Question: I'm beging to work on a re-design (software design) of XAML-based application, I wrote 2 months ago. I think I made lot's of architectural mistakes during development, which led to situation when the UI part of app is hard to extend, maintain, code is hard to understand. My app is written using PRISM 4 in MVVM style, but despite the fact that Prism was invented for modular design my App turned out to be very monolithic. I'm going to continue to use PRISM 4 in new design, but this time I want to break my UI part of application in smaller, reusable, extendable building blocks.
Suppose we are designing data input form.Top container contains Save,Cancel buttons and TabControl, which contains 2-3 tabs that contain lot's of grouped input controls.

The are 2 completly different aproaches to UI design I can see: static (compile-time), dynamic(run-time). Static it's when you predefine your UI before compiling, i.e DataGrid with columns defined in XAML. Dynamic it's when you compose UI at runtime, i.e you defined DataGrid in XAML but add columns at runtime based on user asctions.
What rules you use when you decide which aproach to use, sattic or dynamic? What you would choose in this particular example?
Next big question is how to break UI to pieces.
What rules you use when you define UserControls, how you would define UserControls for this example form? Now about ViewModels, would you create single VM for this example form or multiple (explain)? What do you think about situations when ViewModel contains other ViewModels (not simple wrapers around model, but real VM which contains logic).
And now the hardest question at least for me. Extending UI building blocks (UserControls and ViewModels).
Situation when you need to create a copy of some Form but with slightly different interface and|or logic is quite often, especially when you need to integrate authorization (permissions) in UI. Suppose we need to support slighly different version of out example form (doesn't matter how many exactly versions, suppose 2-6).
I can think of these aproaches to solve this problem:
1. Create duplicates of whole from (usercontrols and viewModels) and modify them (the static way). The good thing all variants are independent, great flexibility, no dependecies, the bad thing code duplicate, if you will need to change something in all variants most likely you will have to modify this everywhere, especially with ViewModels.
2. Conditional presentartion, you add lot's of conditional code to your ViewModel, like IsThisVisible, IsThatDisabled (the dynamic way). The good thing maximum code reuse, the bad thing code bloat and mess. Your code will be hard to understand,maintain.
3. Break UI to very small atomic UserControls, compose separate form variants from this UI pieces, and use ViewModel inheritance with virtual members and overrides. I haven't ever used inheritance of ViewModels, and would like to hear your opinion on this subject.
n. Other aproaches I can't think of.
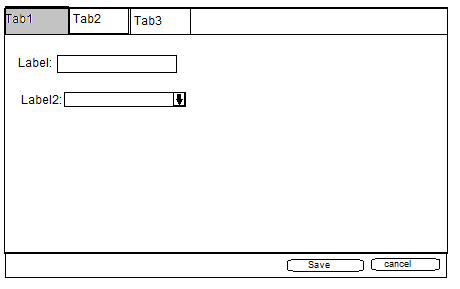
Answer: In my experience, the development path tends to work this way:
1. Design a view in Blend or Kaxaml or whatever, and a view model that backs the view.
2. Realize that portions of the view need to be dynamic. Implement flags in the view model and styles in the view to show/hide them.
3. Realize that all the flags are getting out of hand. Get rid of the flags, and refactor the view to present collections of user controls, and the view model to dynamically populate collections of view models.
It sometimes happens that I know well in advance that I'm going to need to use approach #3, and I design for it from the start.
But one of the beauties of WPF and MVVM is that even if I design for this from the start, it's not too hard to move in that direction if circumstances demand it. Refactoring a bunch of view model properties into a single collection of view models doesn't take a whole lot of time or effort once you've done it a few times.
I can tell you this, though: making a copy of a XAML object and editing it makes klaxons sound in my head. It's possible to imagine circumstances under which that be OK, but it's not the way to bet.